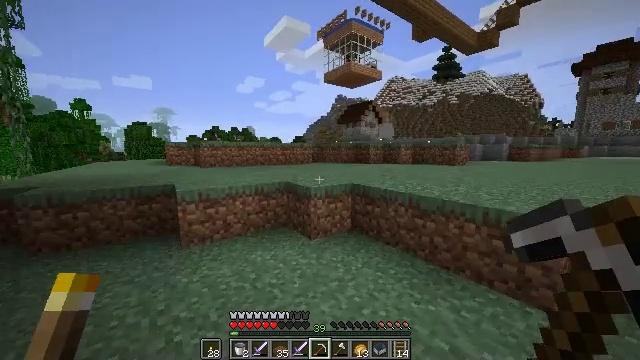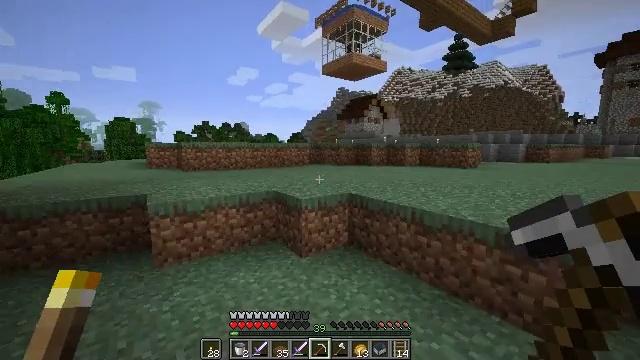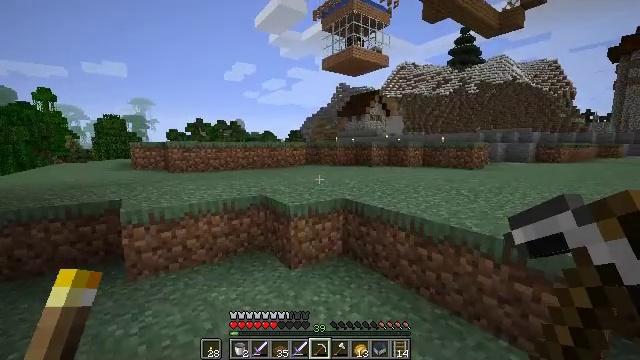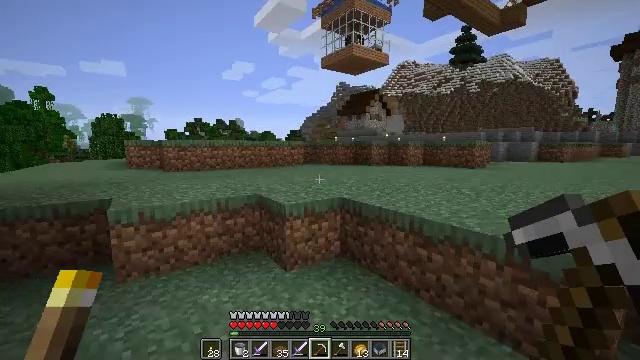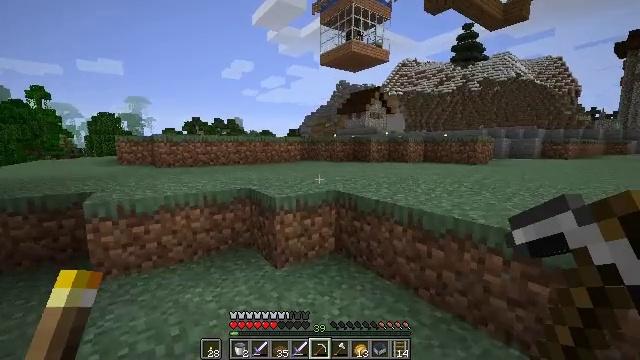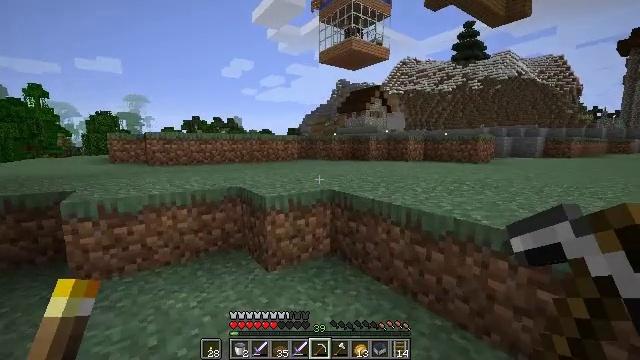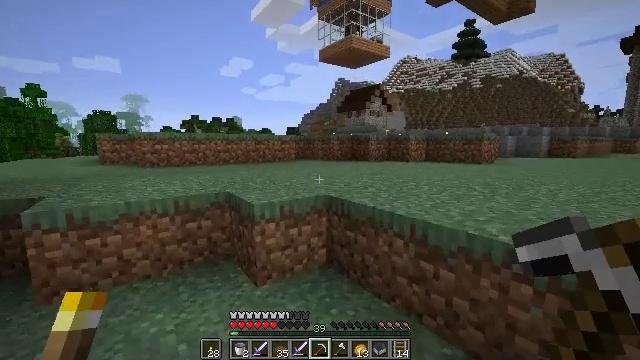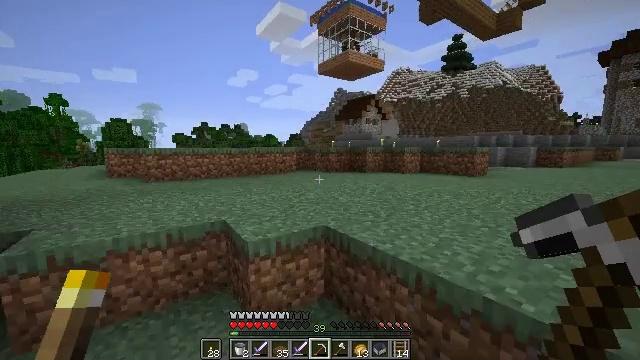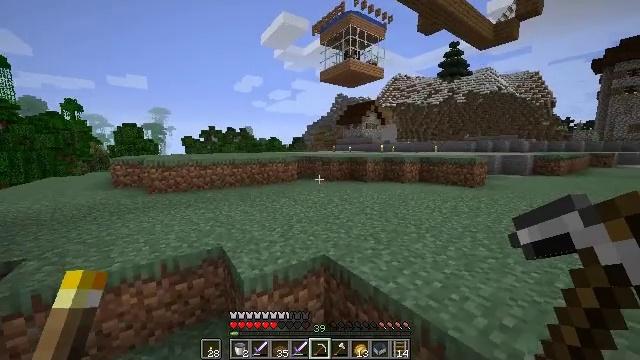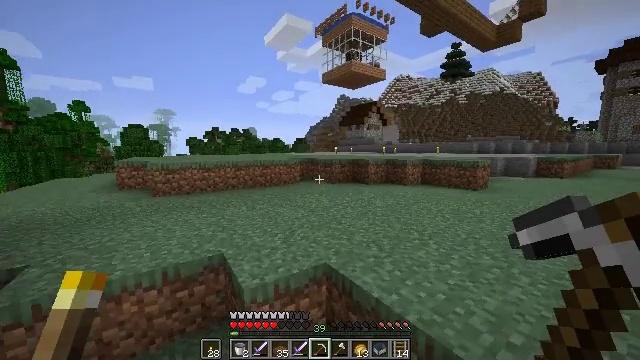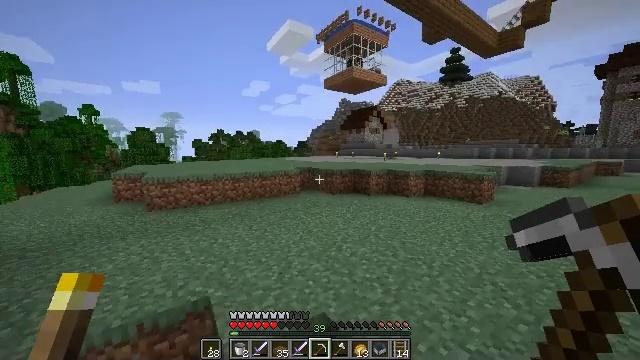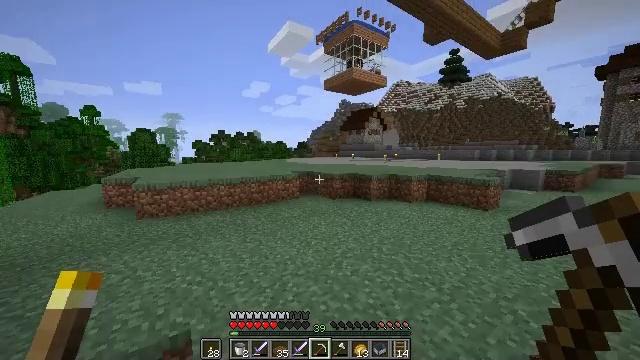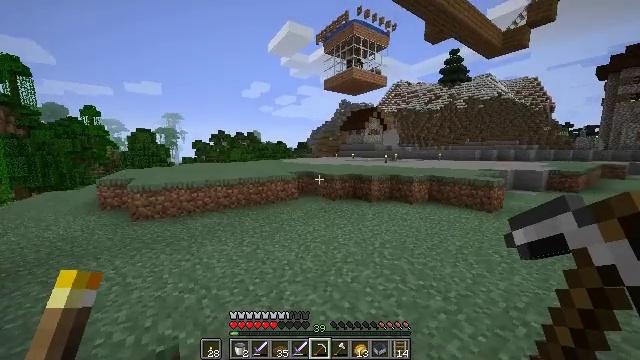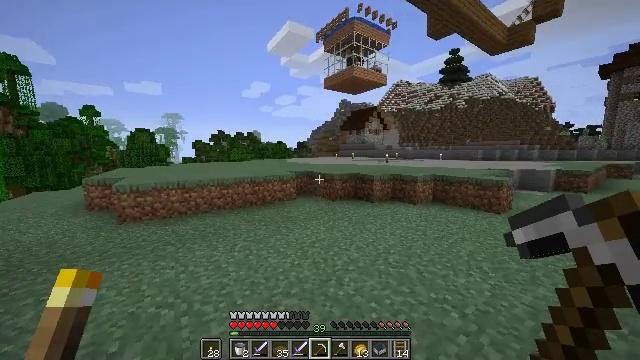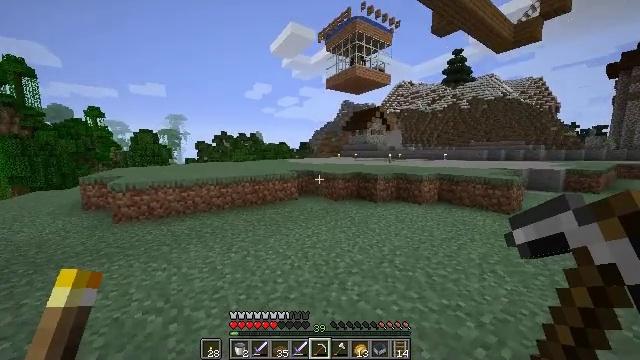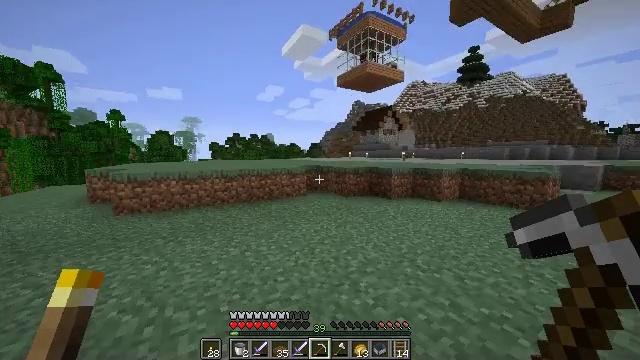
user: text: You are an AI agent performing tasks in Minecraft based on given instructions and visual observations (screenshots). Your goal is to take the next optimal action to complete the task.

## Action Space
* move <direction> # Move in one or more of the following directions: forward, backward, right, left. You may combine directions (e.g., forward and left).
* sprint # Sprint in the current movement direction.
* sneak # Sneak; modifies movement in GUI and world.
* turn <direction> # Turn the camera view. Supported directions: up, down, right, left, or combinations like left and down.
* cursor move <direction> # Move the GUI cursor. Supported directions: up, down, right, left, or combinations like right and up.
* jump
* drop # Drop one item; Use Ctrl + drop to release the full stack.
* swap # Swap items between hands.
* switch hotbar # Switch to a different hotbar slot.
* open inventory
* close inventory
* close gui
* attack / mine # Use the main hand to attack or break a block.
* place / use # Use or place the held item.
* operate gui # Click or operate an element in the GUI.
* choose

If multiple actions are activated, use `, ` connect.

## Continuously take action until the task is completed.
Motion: motion action
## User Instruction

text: Put necessary items in the crafting grid to craft an emerald.
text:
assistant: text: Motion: move forward, jump
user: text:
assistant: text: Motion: move forward, jump
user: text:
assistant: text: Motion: move forward, jump
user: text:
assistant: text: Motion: move forward, jump
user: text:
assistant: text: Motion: move forward, jump
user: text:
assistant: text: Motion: move forward, sprint, jump
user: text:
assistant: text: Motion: move forward, sprint, jump
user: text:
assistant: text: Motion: move forward, sprint, jump
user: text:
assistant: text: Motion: move forward, sprint, jump
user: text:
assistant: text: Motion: move forward, jump
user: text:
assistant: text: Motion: move forward, jump
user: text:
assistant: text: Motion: move forward, jump
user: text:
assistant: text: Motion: move forward, jump
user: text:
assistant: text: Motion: move forward, jump
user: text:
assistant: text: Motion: move forward, turn left, jump
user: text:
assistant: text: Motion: move forward, turn left, jump
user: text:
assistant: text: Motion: move forward, sprint, turn left, jump
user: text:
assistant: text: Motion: move forward, sprint, turn left and up, jump
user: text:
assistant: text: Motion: move forward, sprint, turn left and up, jump
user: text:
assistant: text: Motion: move forward, sprint, turn left and up, jump
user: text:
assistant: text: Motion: move forward, turn left, jump
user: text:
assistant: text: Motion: move forward, turn left, jump
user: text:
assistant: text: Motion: move forward, turn left, jump
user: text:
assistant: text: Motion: move forward, jump
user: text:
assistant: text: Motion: move forward, turn left and down, jump
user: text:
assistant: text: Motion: move forward, sprint, turn left and down, jump
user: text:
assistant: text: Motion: move forward, sprint, turn left and down, jump
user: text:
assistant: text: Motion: move forward, sprint, turn left and down, jump
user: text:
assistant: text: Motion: move forward, sprint, turn left, jump
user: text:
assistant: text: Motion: move forward, turn left, jump